Question: I don't think it's critical since it works. But I was just wondering why sometimes in html it looks like a CssClass doesn't exist, when it does..

and when I run the application all the css data from that class is in place.
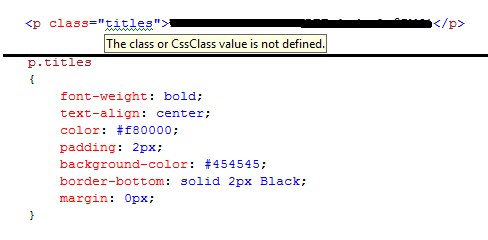
Answer: This is just an issue with Visual Studio's intellisense, I've come across this a few times myself. I don't think its anything to be concerned with.
Restarting your software, and reopening the application should fix the problem.
However, it might depend on how you're including the stylesheet in your pages. If you are including this programatically, then Visual Studio won't be able to understand this, and therefore won't pick up on the styles in it's intellisense, it just picks up on the styles from StyleSheet's included in the 'head' tag as 'link' elements.